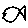
Label: fish